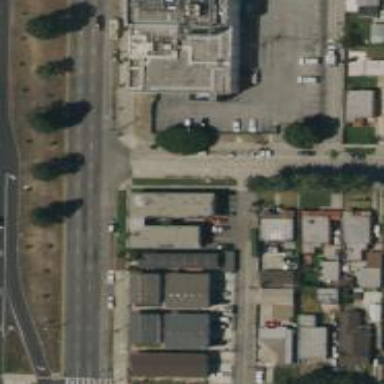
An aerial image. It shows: Alley classified as service road.